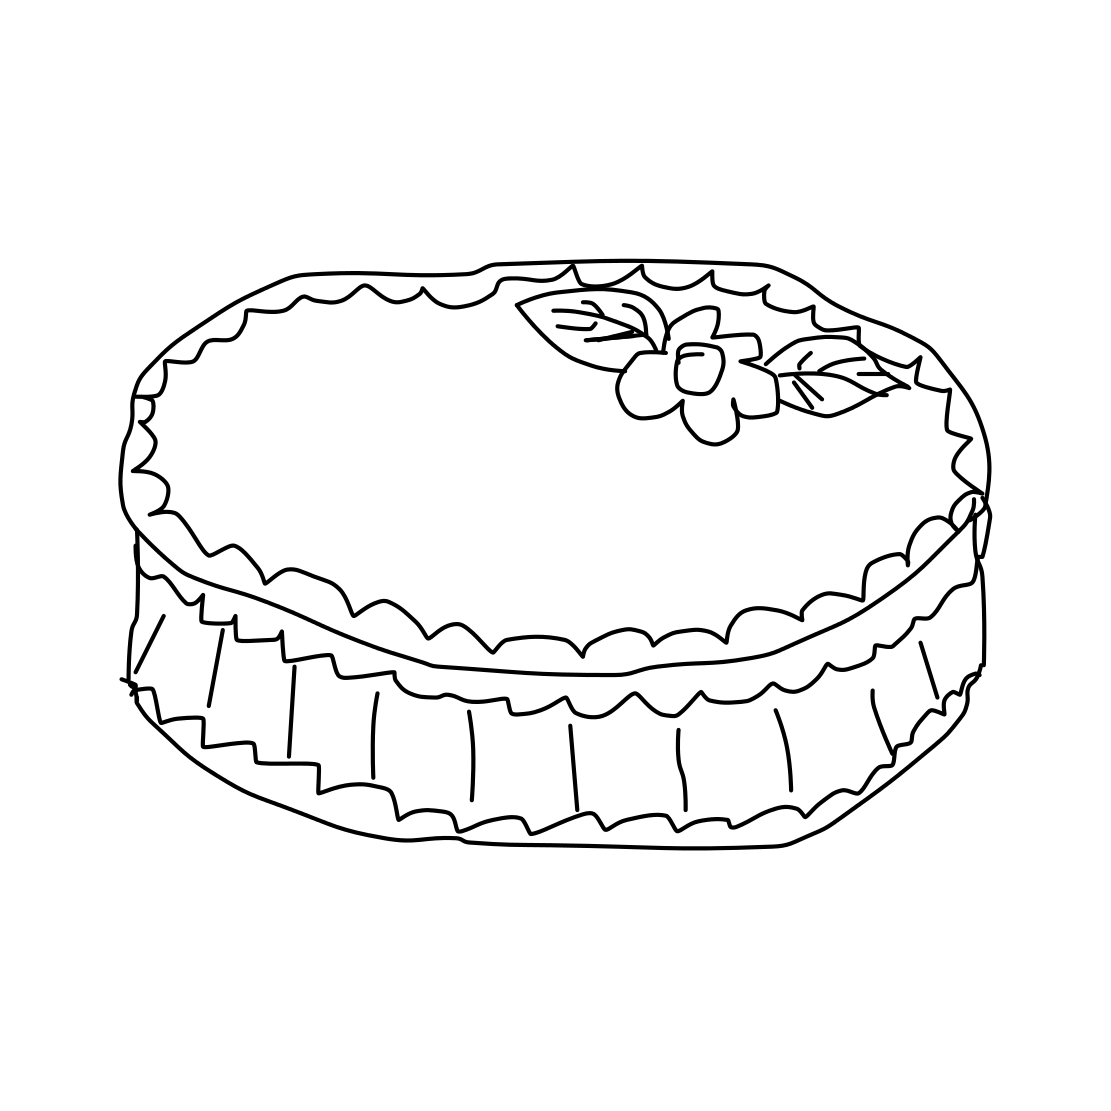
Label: cake